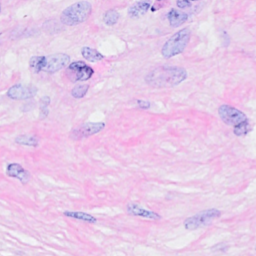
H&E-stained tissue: Breast